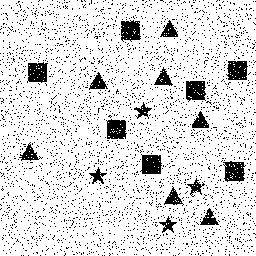
Squares: 7
Triangles: 7
Stars: 4
Total shapes: 18